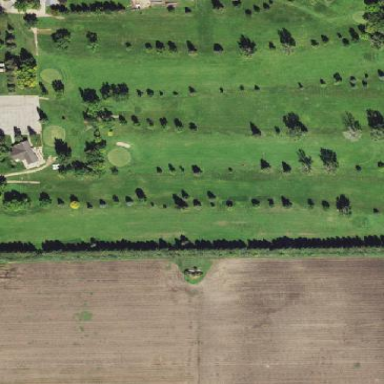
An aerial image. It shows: Golf course.